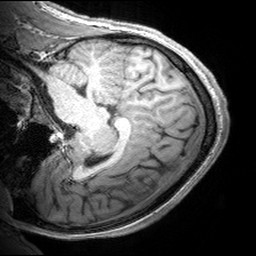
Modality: T1w
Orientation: sagittal
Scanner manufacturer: siemens
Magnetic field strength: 3 T
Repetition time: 2.53 s
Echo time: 0.00299 s